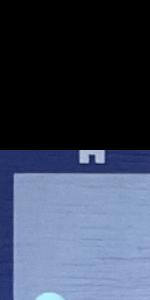
Label: Empty